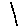
Label: line